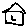
Label: house